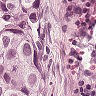
Metastatic tissue present: yes